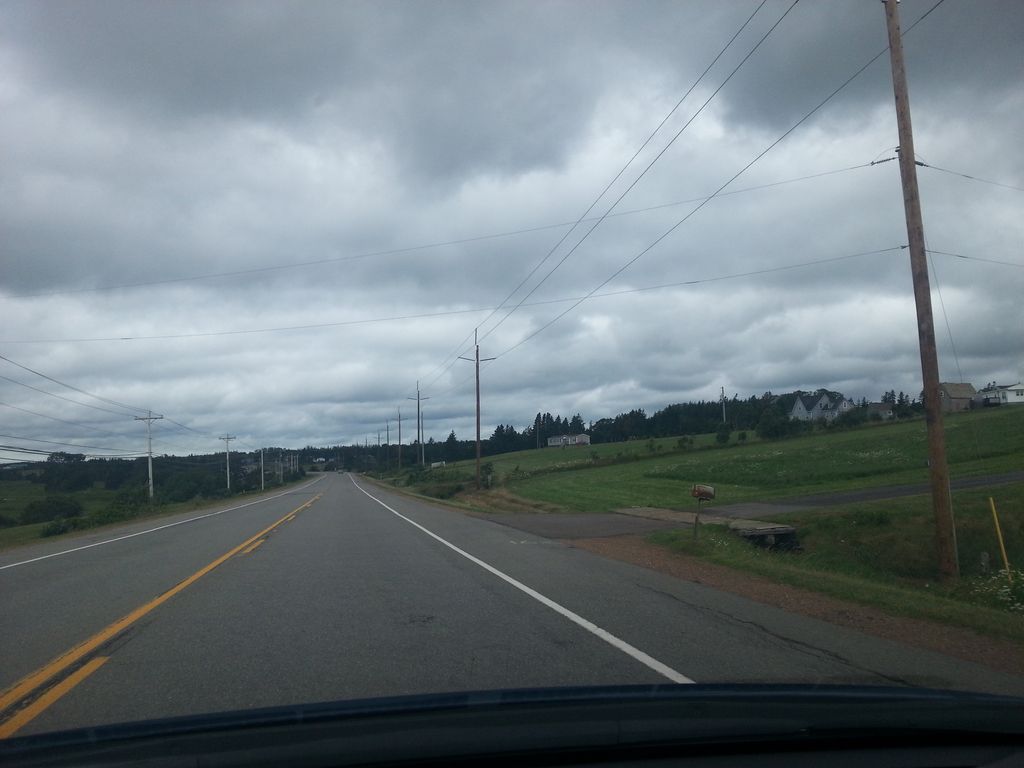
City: charlottetown